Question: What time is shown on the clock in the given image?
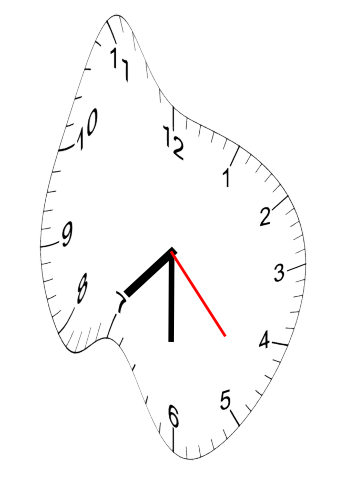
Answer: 07:30:23